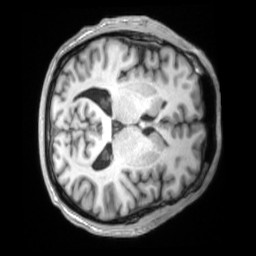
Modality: T1w
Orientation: axial
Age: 62
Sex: male
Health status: ill
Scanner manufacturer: siemens
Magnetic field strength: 3 T
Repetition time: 2.2 s
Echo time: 0.00157 s